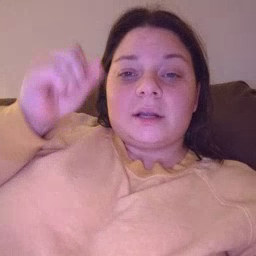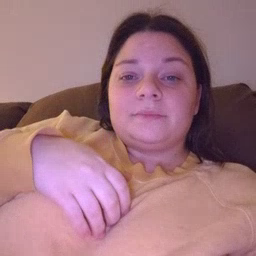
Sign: snack